Question: After saving a file with new changes in Meteor.js, the server will restart and the browser will window reload.
Sometimes it takes longer than usual to reload after saving the file, and this appears to be random. Is there a way to trigger the auto-reload more quickly?
It appears that the server restart quickly, but the browser reload much more slowely.
After the Meteor server have restarted, the webpage becomes unresponsive for 30 sec and the Network tab shows 'websocket' pending...
I'm using Meteor 0.7.0.1 with Meteorite 0.6.16 on Node.js v0.10.22 on Mac OSX, connecting to a remote MongoDB server.

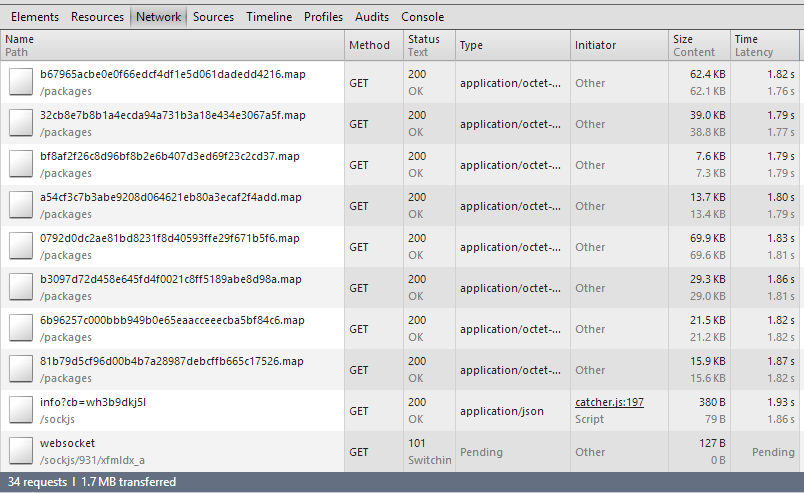
Answer: The auto reload takes time if your project is big. Meteor basically has to rebuild the javascript up. There are a lot of things that can influence the time it takes.
Some basics of it are:
- - - '--production'- -
There are a couple of other things too. If you're using Meteor UI with the '--release' flag some builds have memory leaks and get slower and slower the more you hot code reload.
If you're developing on windows there are a few issues with hot code reloads. Meteor on windows is unofficial and you sometimes have to ctrl+c and restart it to get it to boot faster.
There isn't alot that you can do to speed it up besides beefing up your computer up or moving stuff run in 'Meteor.startup' into a cron job. Every hot code reload would redo the tasks in your Meteor.startup.
The one that bothers me the most with hot code reloads is the fonts from Google fonts via the '@import' css statements. Sometimes google doesn't serve the fonts very quickly especially when I keep reloading them. I temporarily disable them/host them locally. I don't host locally in production because different browsers sometimes serve up fuzzy fonts on windows.